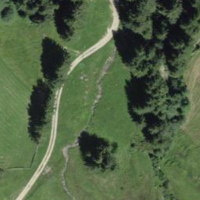
EUNIS habitat code: 24
Species observed at this site:
Volucella bombylans
Accipiter nisus